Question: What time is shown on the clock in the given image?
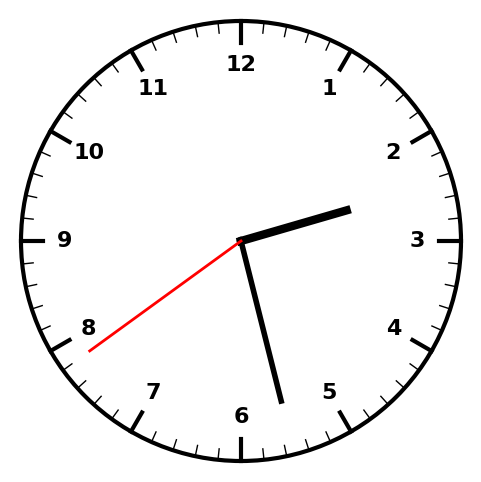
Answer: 02:27:39